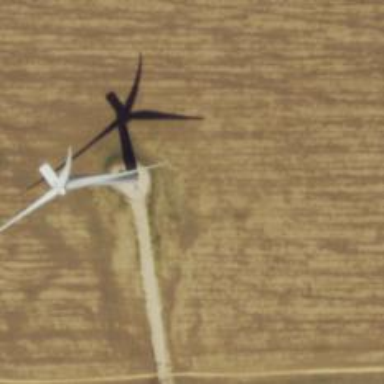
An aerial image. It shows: Wind generator powered by wind. The generator type is horizontal axis and it uses wind turbines.